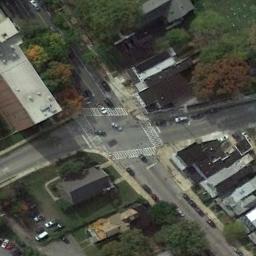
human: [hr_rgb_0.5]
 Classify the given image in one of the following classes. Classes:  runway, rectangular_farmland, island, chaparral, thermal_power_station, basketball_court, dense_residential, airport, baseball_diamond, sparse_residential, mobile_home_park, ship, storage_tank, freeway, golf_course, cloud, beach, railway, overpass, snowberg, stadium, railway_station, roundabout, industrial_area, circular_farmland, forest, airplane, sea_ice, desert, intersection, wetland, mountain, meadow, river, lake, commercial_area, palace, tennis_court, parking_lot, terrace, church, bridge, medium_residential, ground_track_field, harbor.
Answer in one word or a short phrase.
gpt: intersection